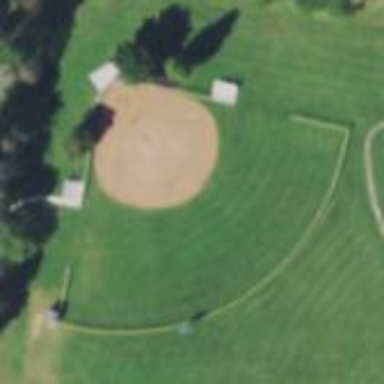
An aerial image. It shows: Baseball pitch for leisure land activities.